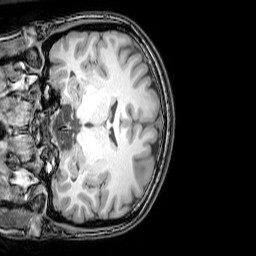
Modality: T1w
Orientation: coronal
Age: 24
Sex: female
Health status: healthy
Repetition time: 0.081 s
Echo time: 0.037 s